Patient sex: F
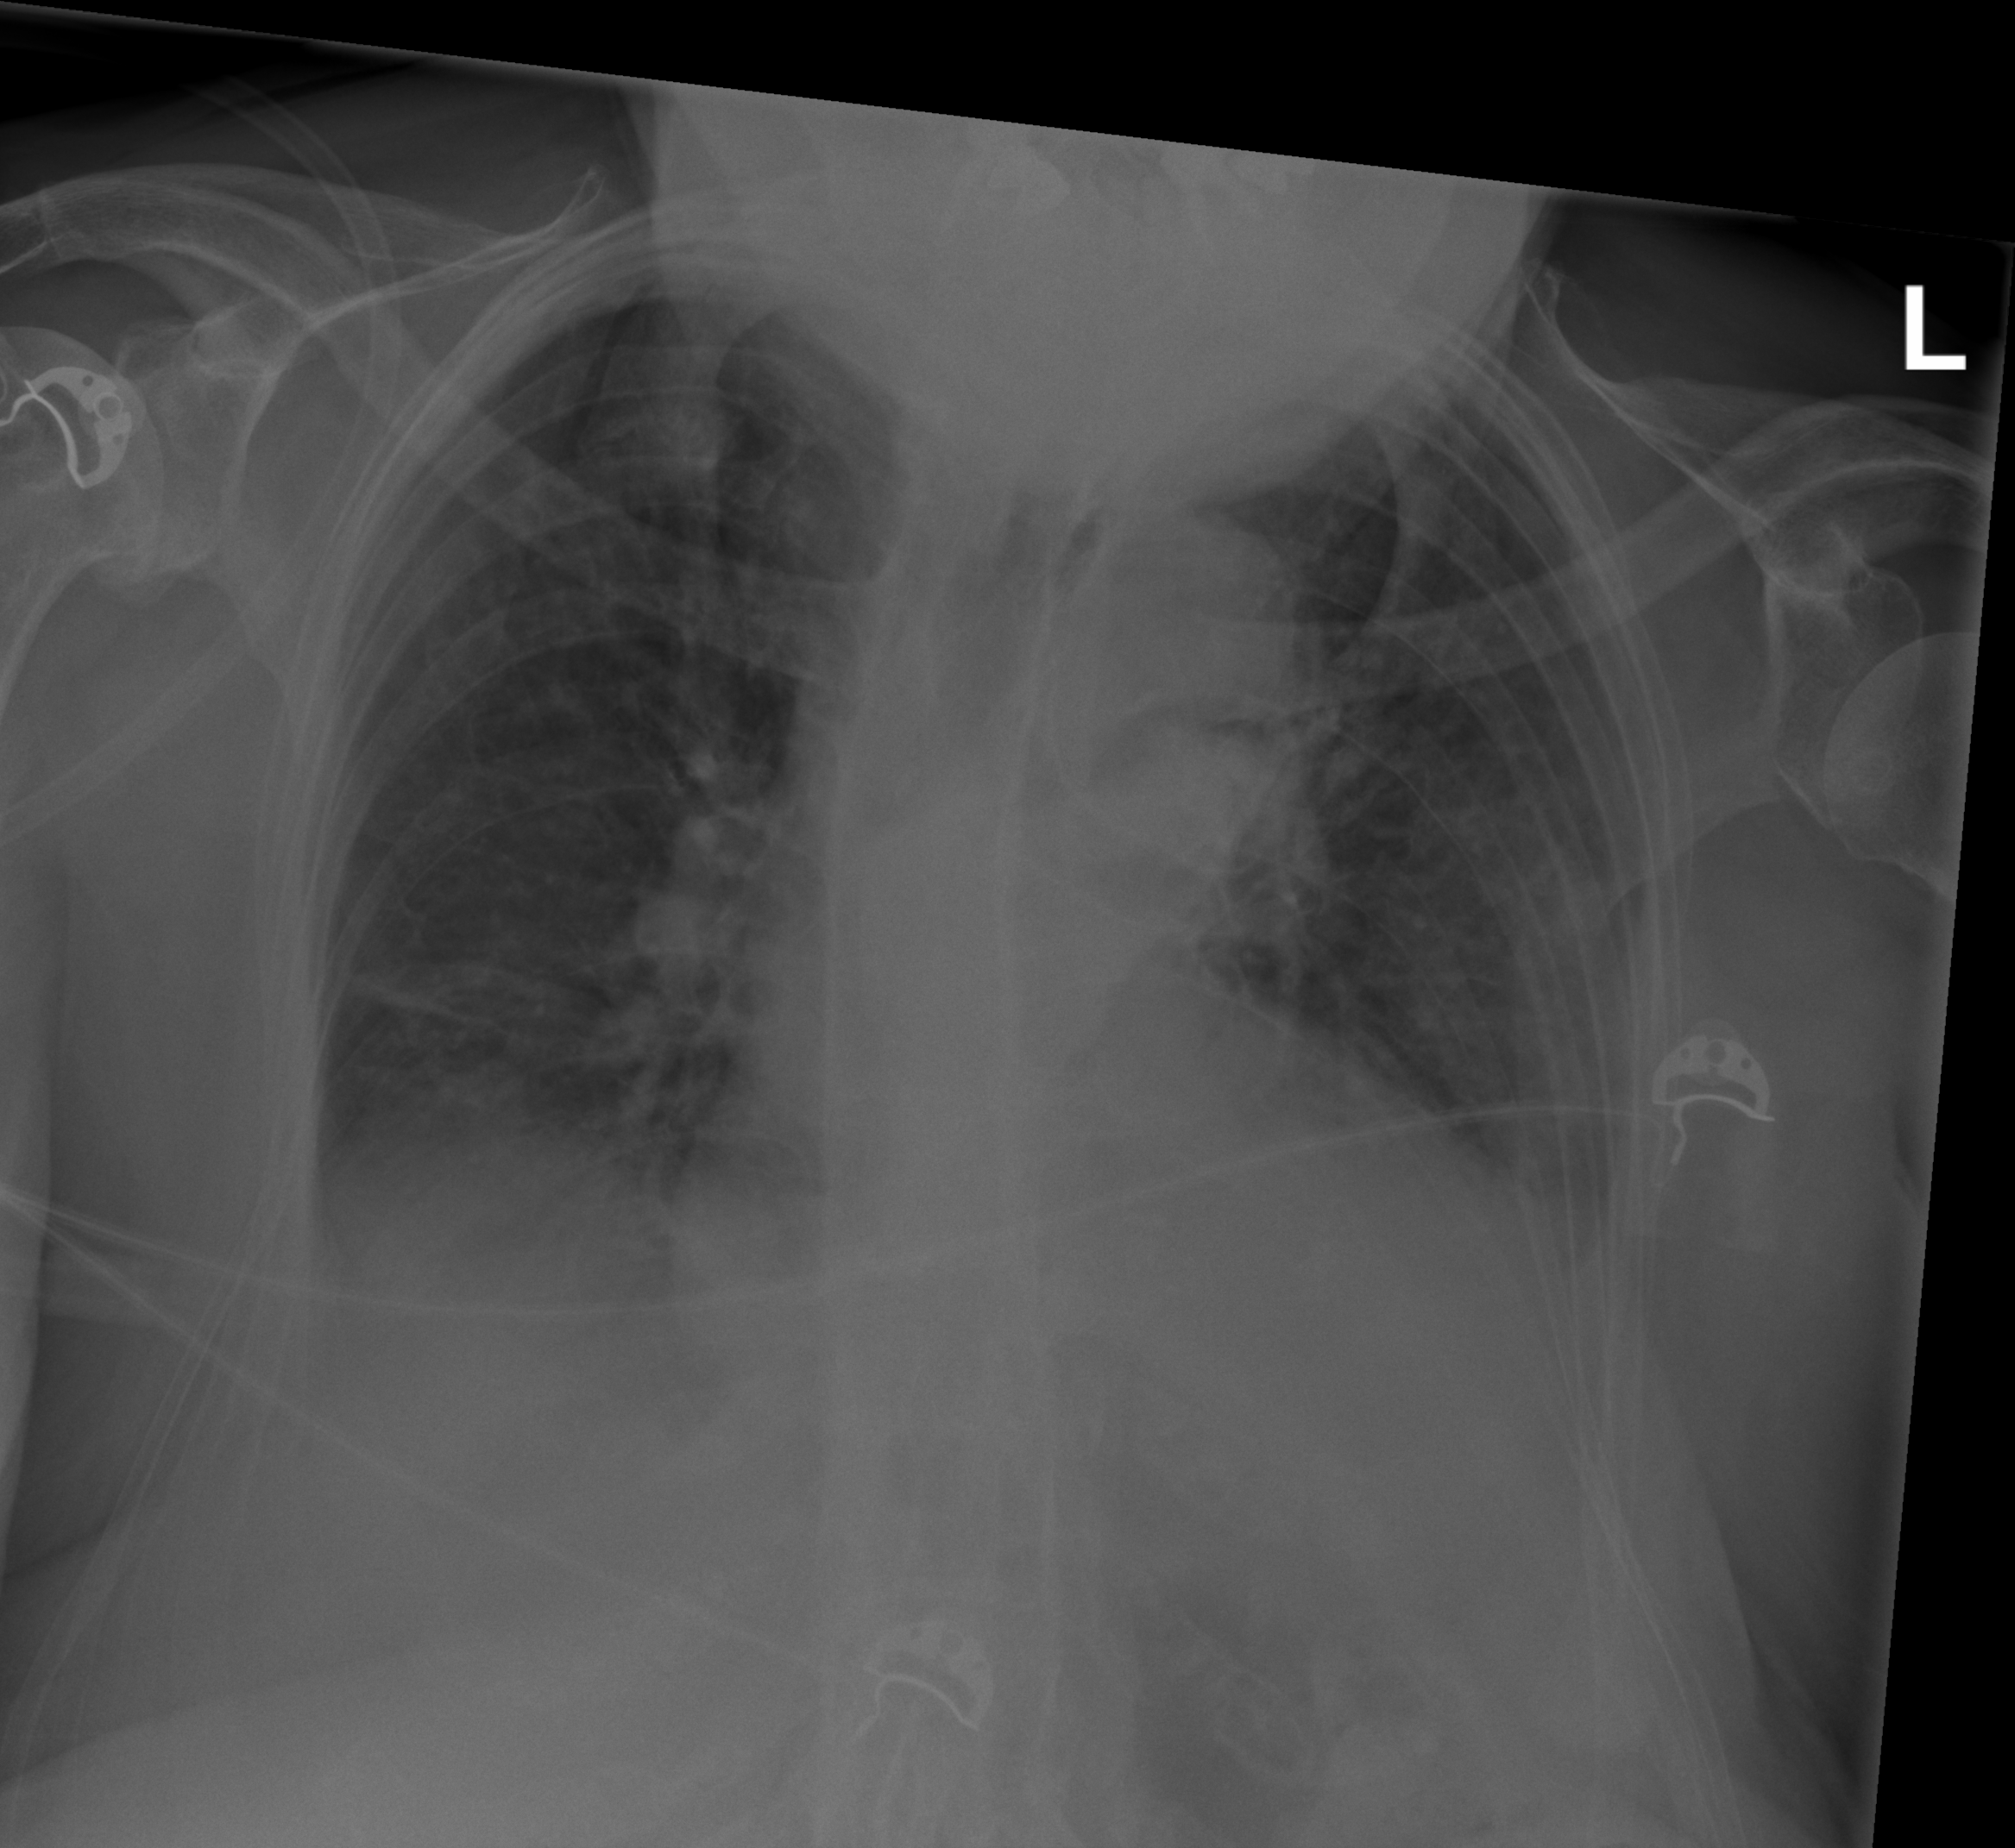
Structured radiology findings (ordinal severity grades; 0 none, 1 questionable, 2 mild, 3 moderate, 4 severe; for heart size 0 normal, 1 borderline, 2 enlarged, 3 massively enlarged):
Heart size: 2
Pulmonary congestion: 2
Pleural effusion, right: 3
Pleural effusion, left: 3
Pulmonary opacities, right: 2
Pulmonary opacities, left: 2
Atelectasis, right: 3
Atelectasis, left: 3